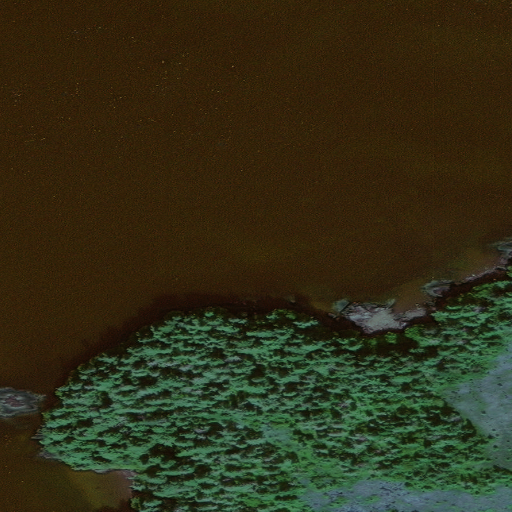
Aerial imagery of cape in Alaska named Porcupine Point containing only unknown